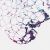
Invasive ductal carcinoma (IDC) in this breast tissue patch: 0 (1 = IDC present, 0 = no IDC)